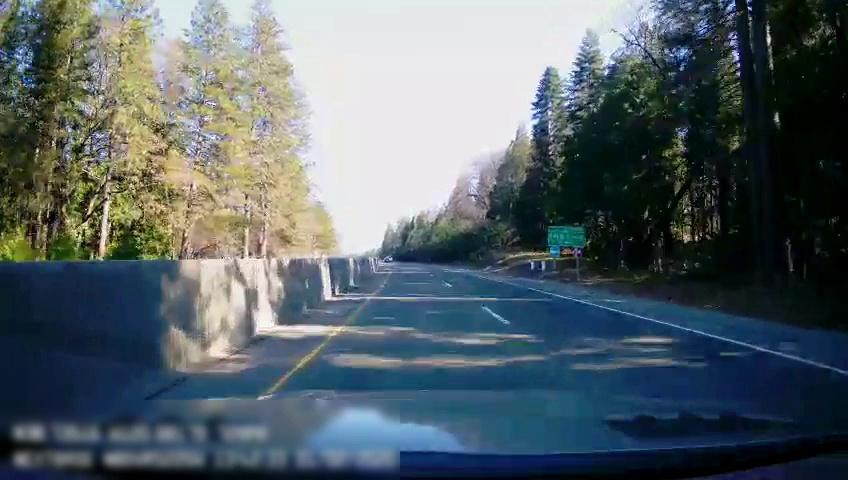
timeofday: Day
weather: Sunny
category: Drivable Space
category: Lanes | Alternate Lane
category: Lanes | Current Lane
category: Lanes | Alternate Lane
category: Traffic | Signs